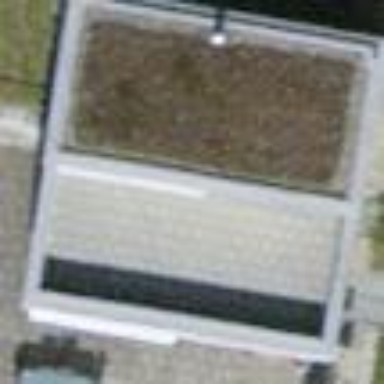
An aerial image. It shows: House with flat roof.